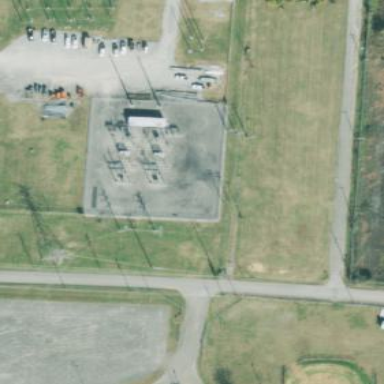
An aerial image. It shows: Power substation.